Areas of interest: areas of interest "Industrial Park"
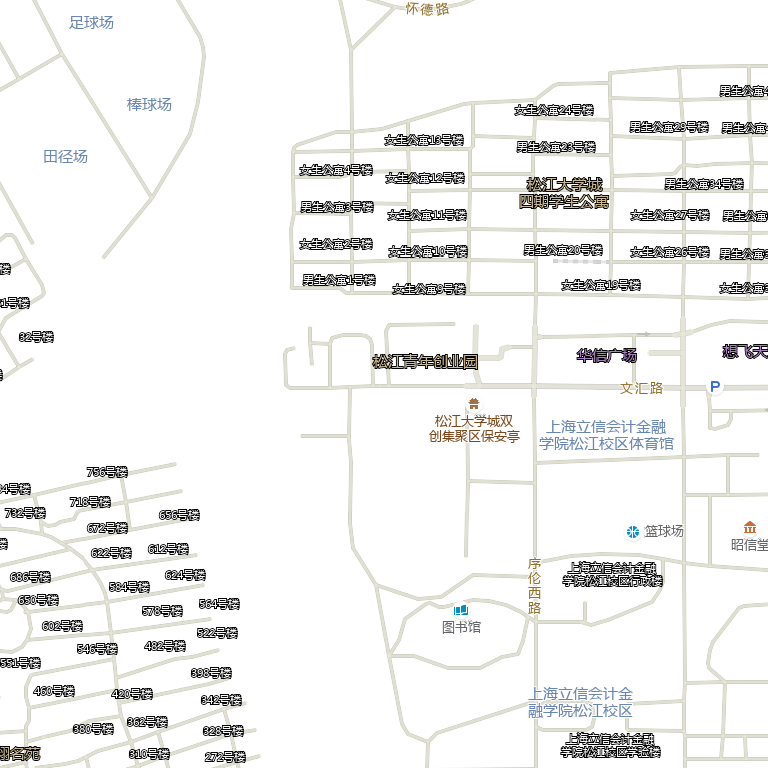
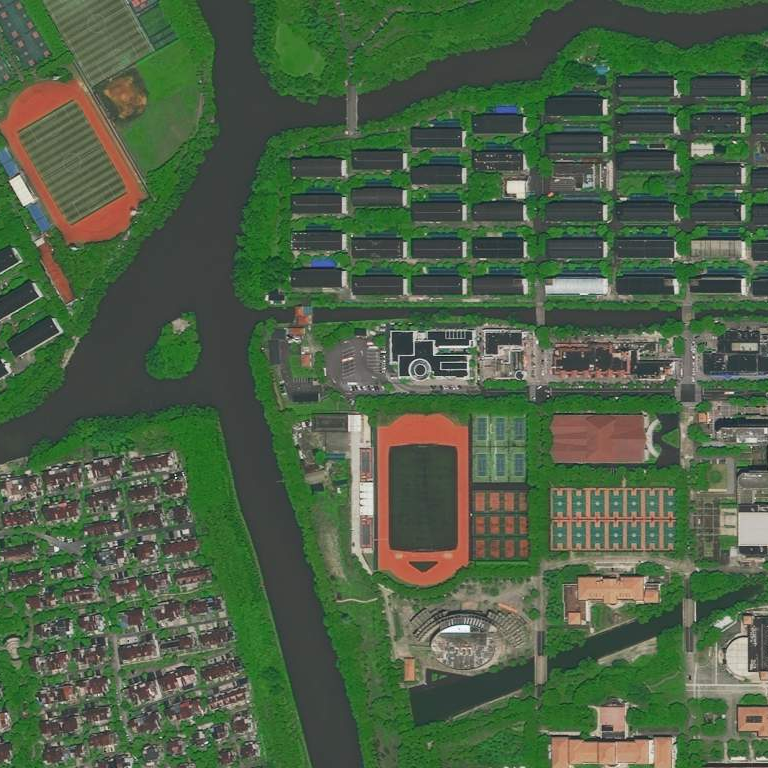